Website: ulta-beauty
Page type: store-pickup
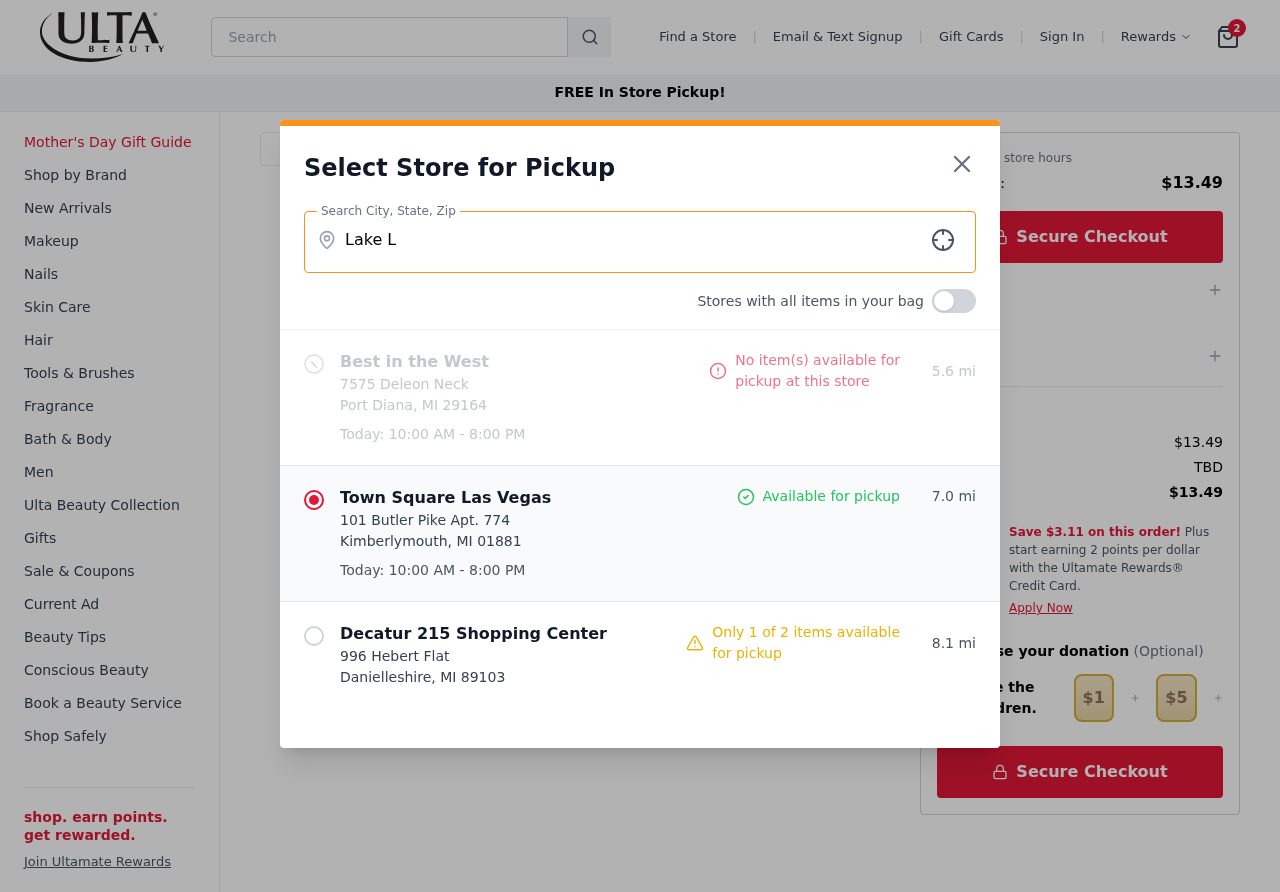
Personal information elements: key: PII_CITY
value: Lake Lawrence
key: PII_LOCATION1_CITY_STATE_ZIP
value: Port Diana, MI 29164
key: PII_LOCATION1_NAME
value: Best in the West
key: PII_LOCATION1_STREET
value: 7575 Deleon Neck
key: PII_LOCATION2_CITY_STATE_ZIP
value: Kimberlymouth, MI 01881
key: PII_LOCATION2_NAME
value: Town Square Las Vegas
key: PII_LOCATION2_STREET
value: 101 Butler Pike Apt. 774
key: PII_LOCATION3_CITY_STATE_ZIP
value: Danielleshire, MI 89103
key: PII_LOCATION3_NAME
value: Decatur 215 Shopping Center
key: PII_LOCATION3_STREET
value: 996 Hebert Flat
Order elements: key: ORDER_NUM_ITEMS
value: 2
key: ORDER_TOTAL
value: $13.49
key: ORDER_SUBTOTAL
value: $13.49
Search elements: key: HEADER_SEARCH
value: Search
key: SEARCH_STORE_LOCATION
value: Lake Lawrence